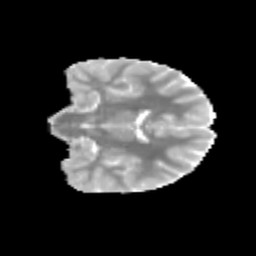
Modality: MD
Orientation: coronal
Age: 11
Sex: female
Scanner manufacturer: siemens
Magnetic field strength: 3 T
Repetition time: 3.8 s
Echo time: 0.07 s